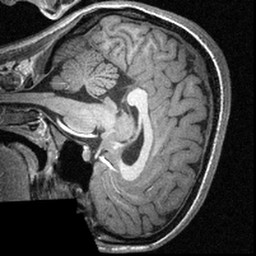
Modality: T1w
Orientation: sagittal
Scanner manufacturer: siemens
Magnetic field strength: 3 T
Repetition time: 1.57 s
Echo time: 0.00304 s